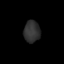
Tissue: skin
Cell type: Epithelial cells
Senescence score: 0.8523
Nuclear area (px): 345
Mean DAPI intensity: 48.417